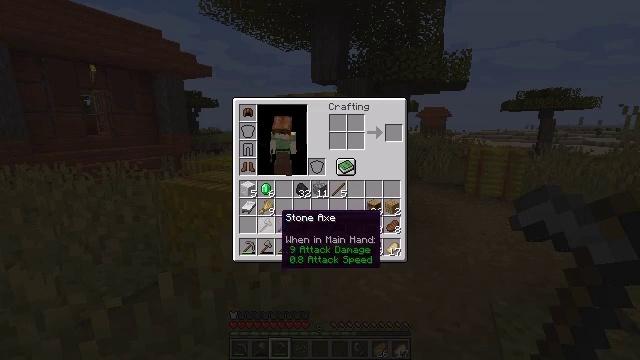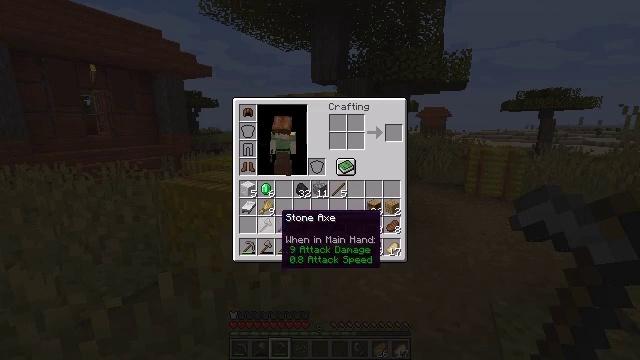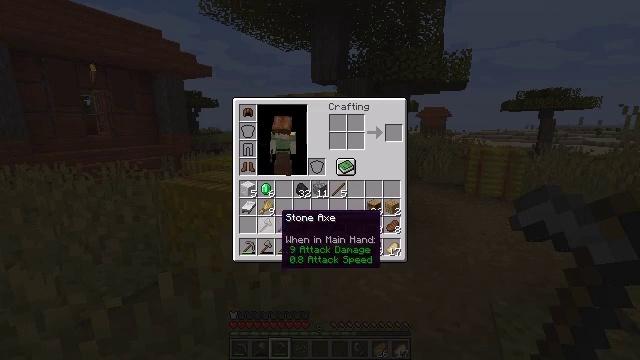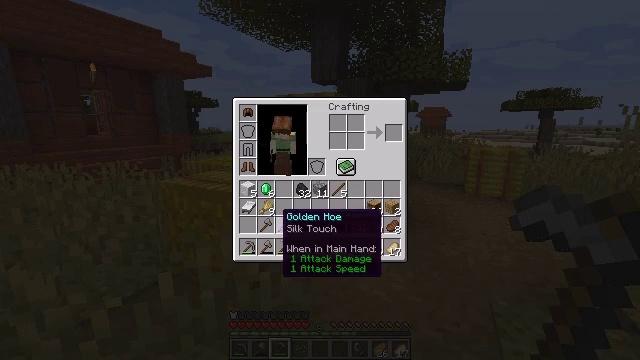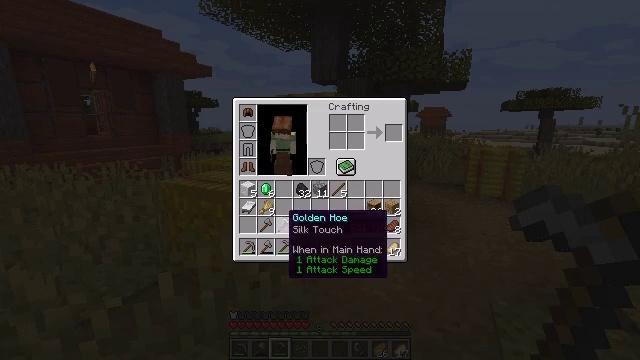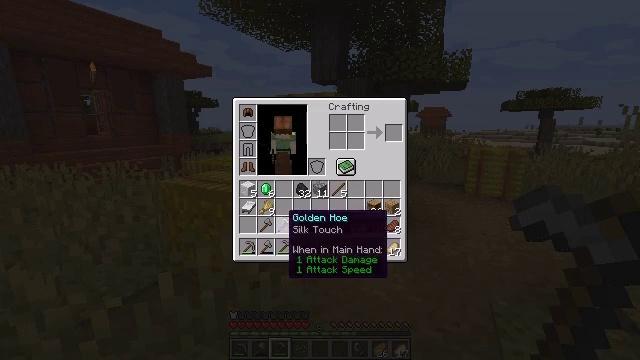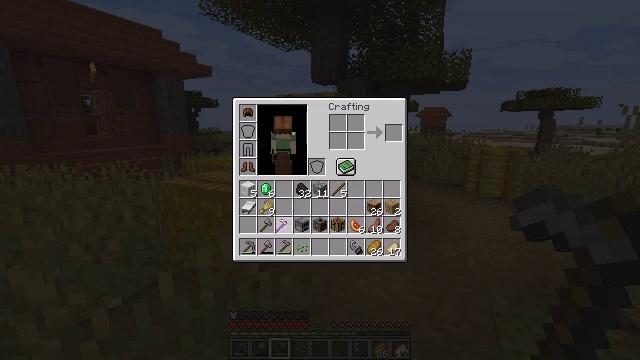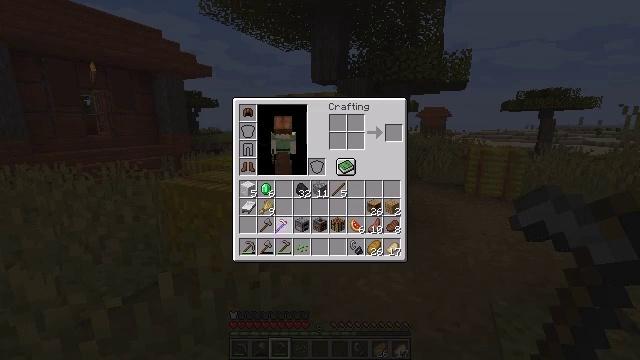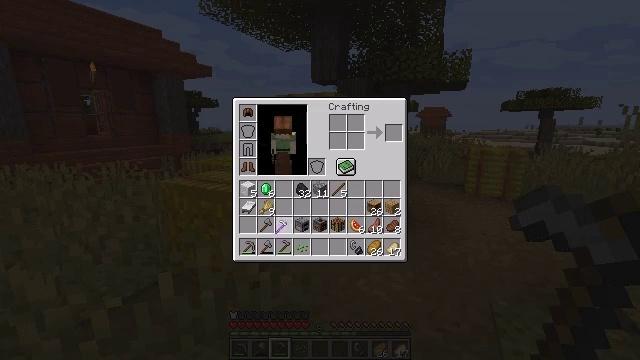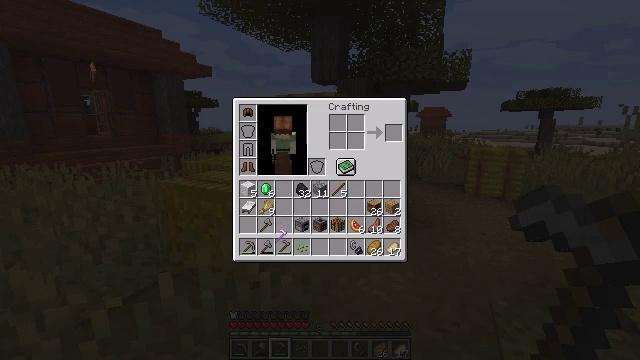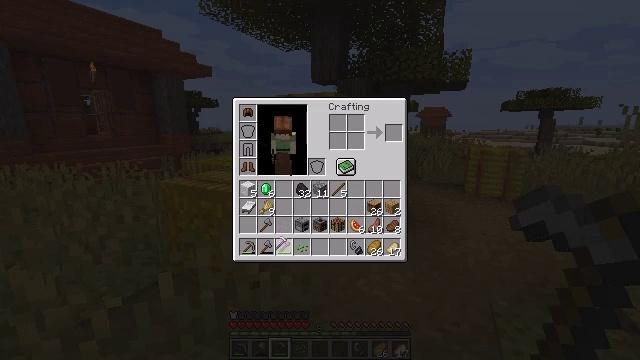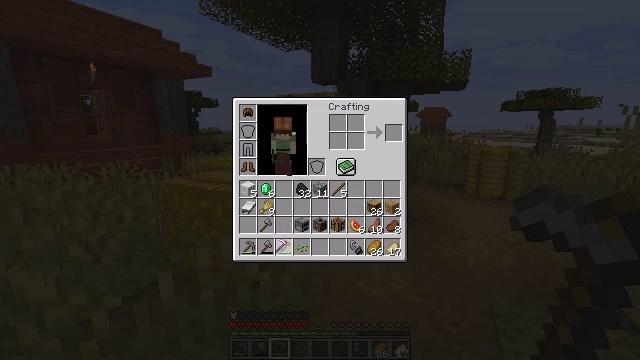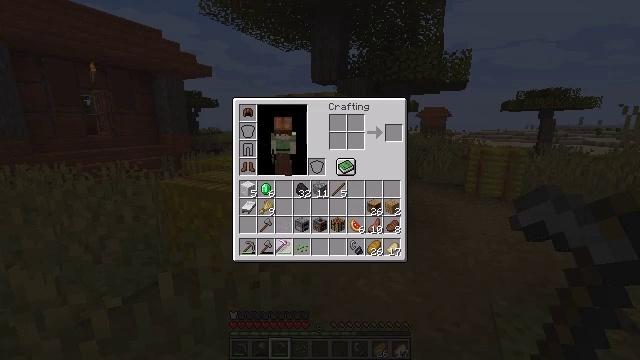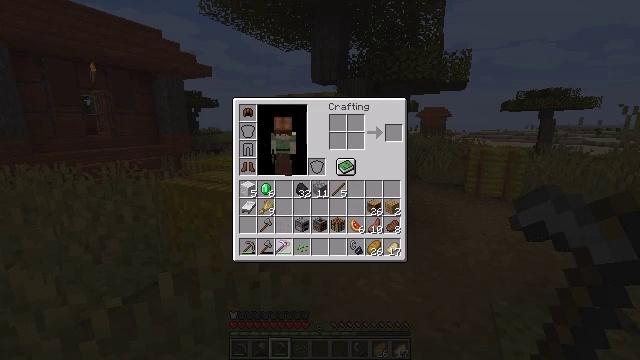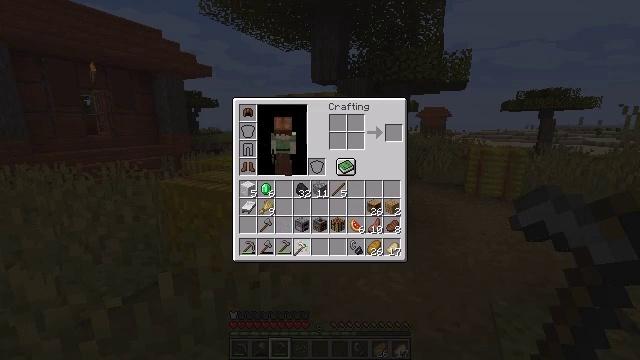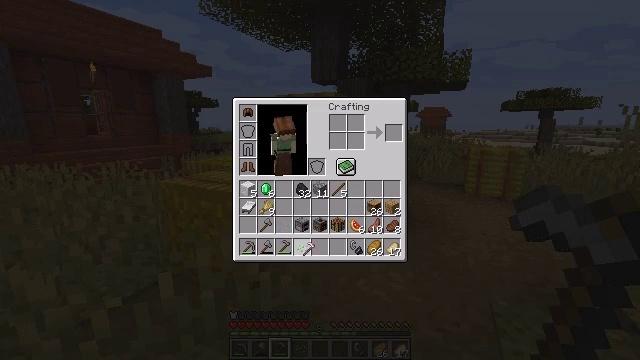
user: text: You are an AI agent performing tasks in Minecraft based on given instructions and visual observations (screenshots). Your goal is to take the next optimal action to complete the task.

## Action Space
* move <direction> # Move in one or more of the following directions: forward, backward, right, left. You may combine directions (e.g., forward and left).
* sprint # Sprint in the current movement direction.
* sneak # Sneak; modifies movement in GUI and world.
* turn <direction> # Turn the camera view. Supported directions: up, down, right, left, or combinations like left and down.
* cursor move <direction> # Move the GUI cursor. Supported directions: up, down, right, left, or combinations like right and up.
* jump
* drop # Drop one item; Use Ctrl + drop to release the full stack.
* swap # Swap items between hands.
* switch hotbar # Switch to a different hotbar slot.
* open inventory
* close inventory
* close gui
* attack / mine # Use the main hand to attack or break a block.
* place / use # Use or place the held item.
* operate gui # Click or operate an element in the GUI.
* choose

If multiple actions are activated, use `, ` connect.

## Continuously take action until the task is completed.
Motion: motion action
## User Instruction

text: Harvest hay blocks from the village.
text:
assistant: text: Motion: no_op
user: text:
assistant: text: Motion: no_op
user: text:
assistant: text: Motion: no_op
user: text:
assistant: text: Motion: no_op
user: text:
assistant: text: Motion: no_op
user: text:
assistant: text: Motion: operate gui
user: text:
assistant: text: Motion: operate gui
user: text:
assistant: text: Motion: operate gui
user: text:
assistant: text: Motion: cursor move down
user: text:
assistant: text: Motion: no_op
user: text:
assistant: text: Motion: no_op
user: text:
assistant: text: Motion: no_op
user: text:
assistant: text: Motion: no_op
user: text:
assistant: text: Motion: cursor move right
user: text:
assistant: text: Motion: cursor move right
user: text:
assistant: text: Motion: no_op
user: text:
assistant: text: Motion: no_op
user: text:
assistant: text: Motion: no_op
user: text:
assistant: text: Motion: no_op
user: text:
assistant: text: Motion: no_op
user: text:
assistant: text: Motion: operate gui
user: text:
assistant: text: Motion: operate gui
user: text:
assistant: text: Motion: no_op
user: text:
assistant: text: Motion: no_op
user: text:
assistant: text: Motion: no_op
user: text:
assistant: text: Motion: no_op
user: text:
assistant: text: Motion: no_op
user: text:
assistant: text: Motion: turn right, close gui
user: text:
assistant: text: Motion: no_op
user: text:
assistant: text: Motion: no_op